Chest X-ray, PA view. Patient: 46 years old, sex M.
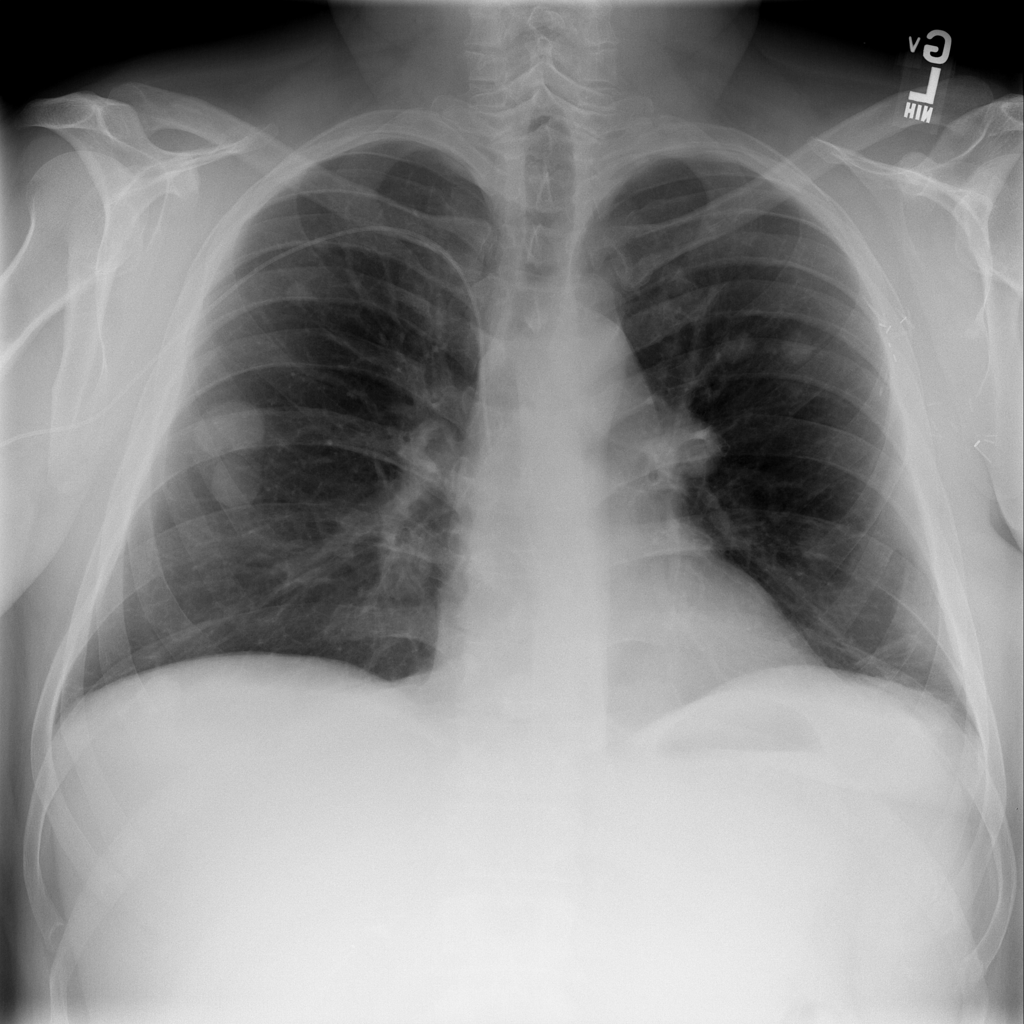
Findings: Nodule